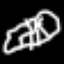
Label: leaf